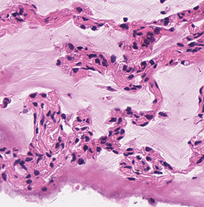
Tumor epithelial tissue: no
Tumor-associated stroma tissue: no
Normal tissue: yes